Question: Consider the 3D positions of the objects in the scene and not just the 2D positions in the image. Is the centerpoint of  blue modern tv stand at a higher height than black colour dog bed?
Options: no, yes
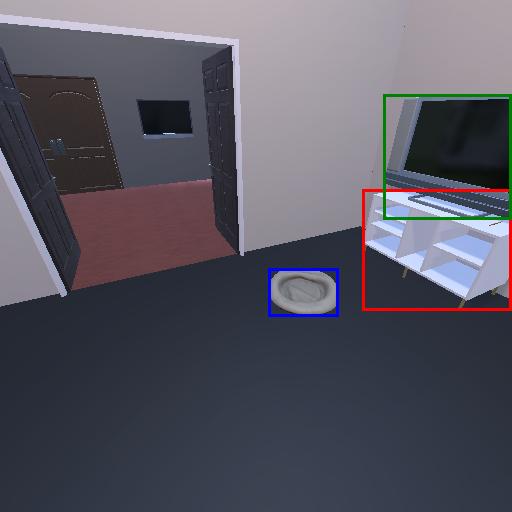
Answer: no